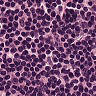
Metastatic tissue present: no